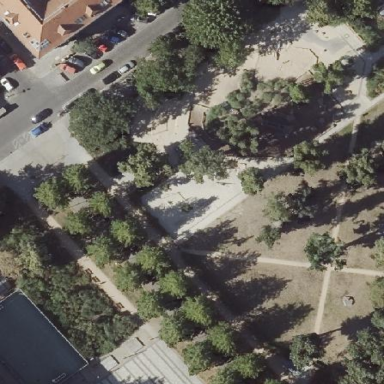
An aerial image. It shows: Sandy playground with sandpit.